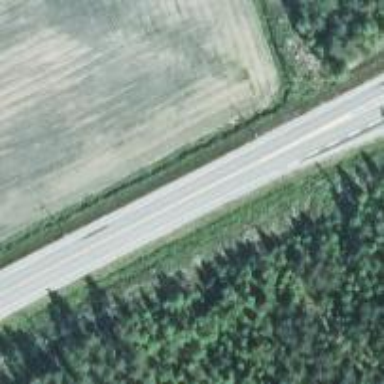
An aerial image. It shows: Asphalt road designated as trunk highway.